Question: That's my basic style
'''
#logo {
position: absolute;
background: url('imgs/logo.png');
width: 739px;
height: 195px;
margin: -291px 0 0 133px;
z-index: 5;
pointer-events: none;
}
'''
And I want to change the 'margin-left' to something else based on the media. For example width '100px' but it doesn't work.

'''
@media (min-width: 1440px) {
.bc {
padding: 0;
margin: 0 auto;
width: 1150px;
}
.content_table {
width: 1150px;
}
#logo {
position: absolute;
background: url('imgs/logo.png');
width: 739px;
height: 195px;
margin: -291px 0 0 233px;
z-index: 5;
pointer-events: none;
}
}
'''
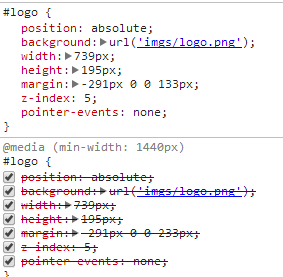
Answer: Out of your comment the first rule (the one with the margin '133px') is after the rule in the '@media' block.
As both have the same for the rule only the order in the css file matters.
Thats why the last rule (the one with the '133px') always overwrites the one in the '@media' block.
You should place all rules that are not in a '@media' block at the beginning of your css file and add the '@media' blocks after those rules.